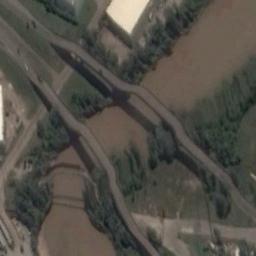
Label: bridge